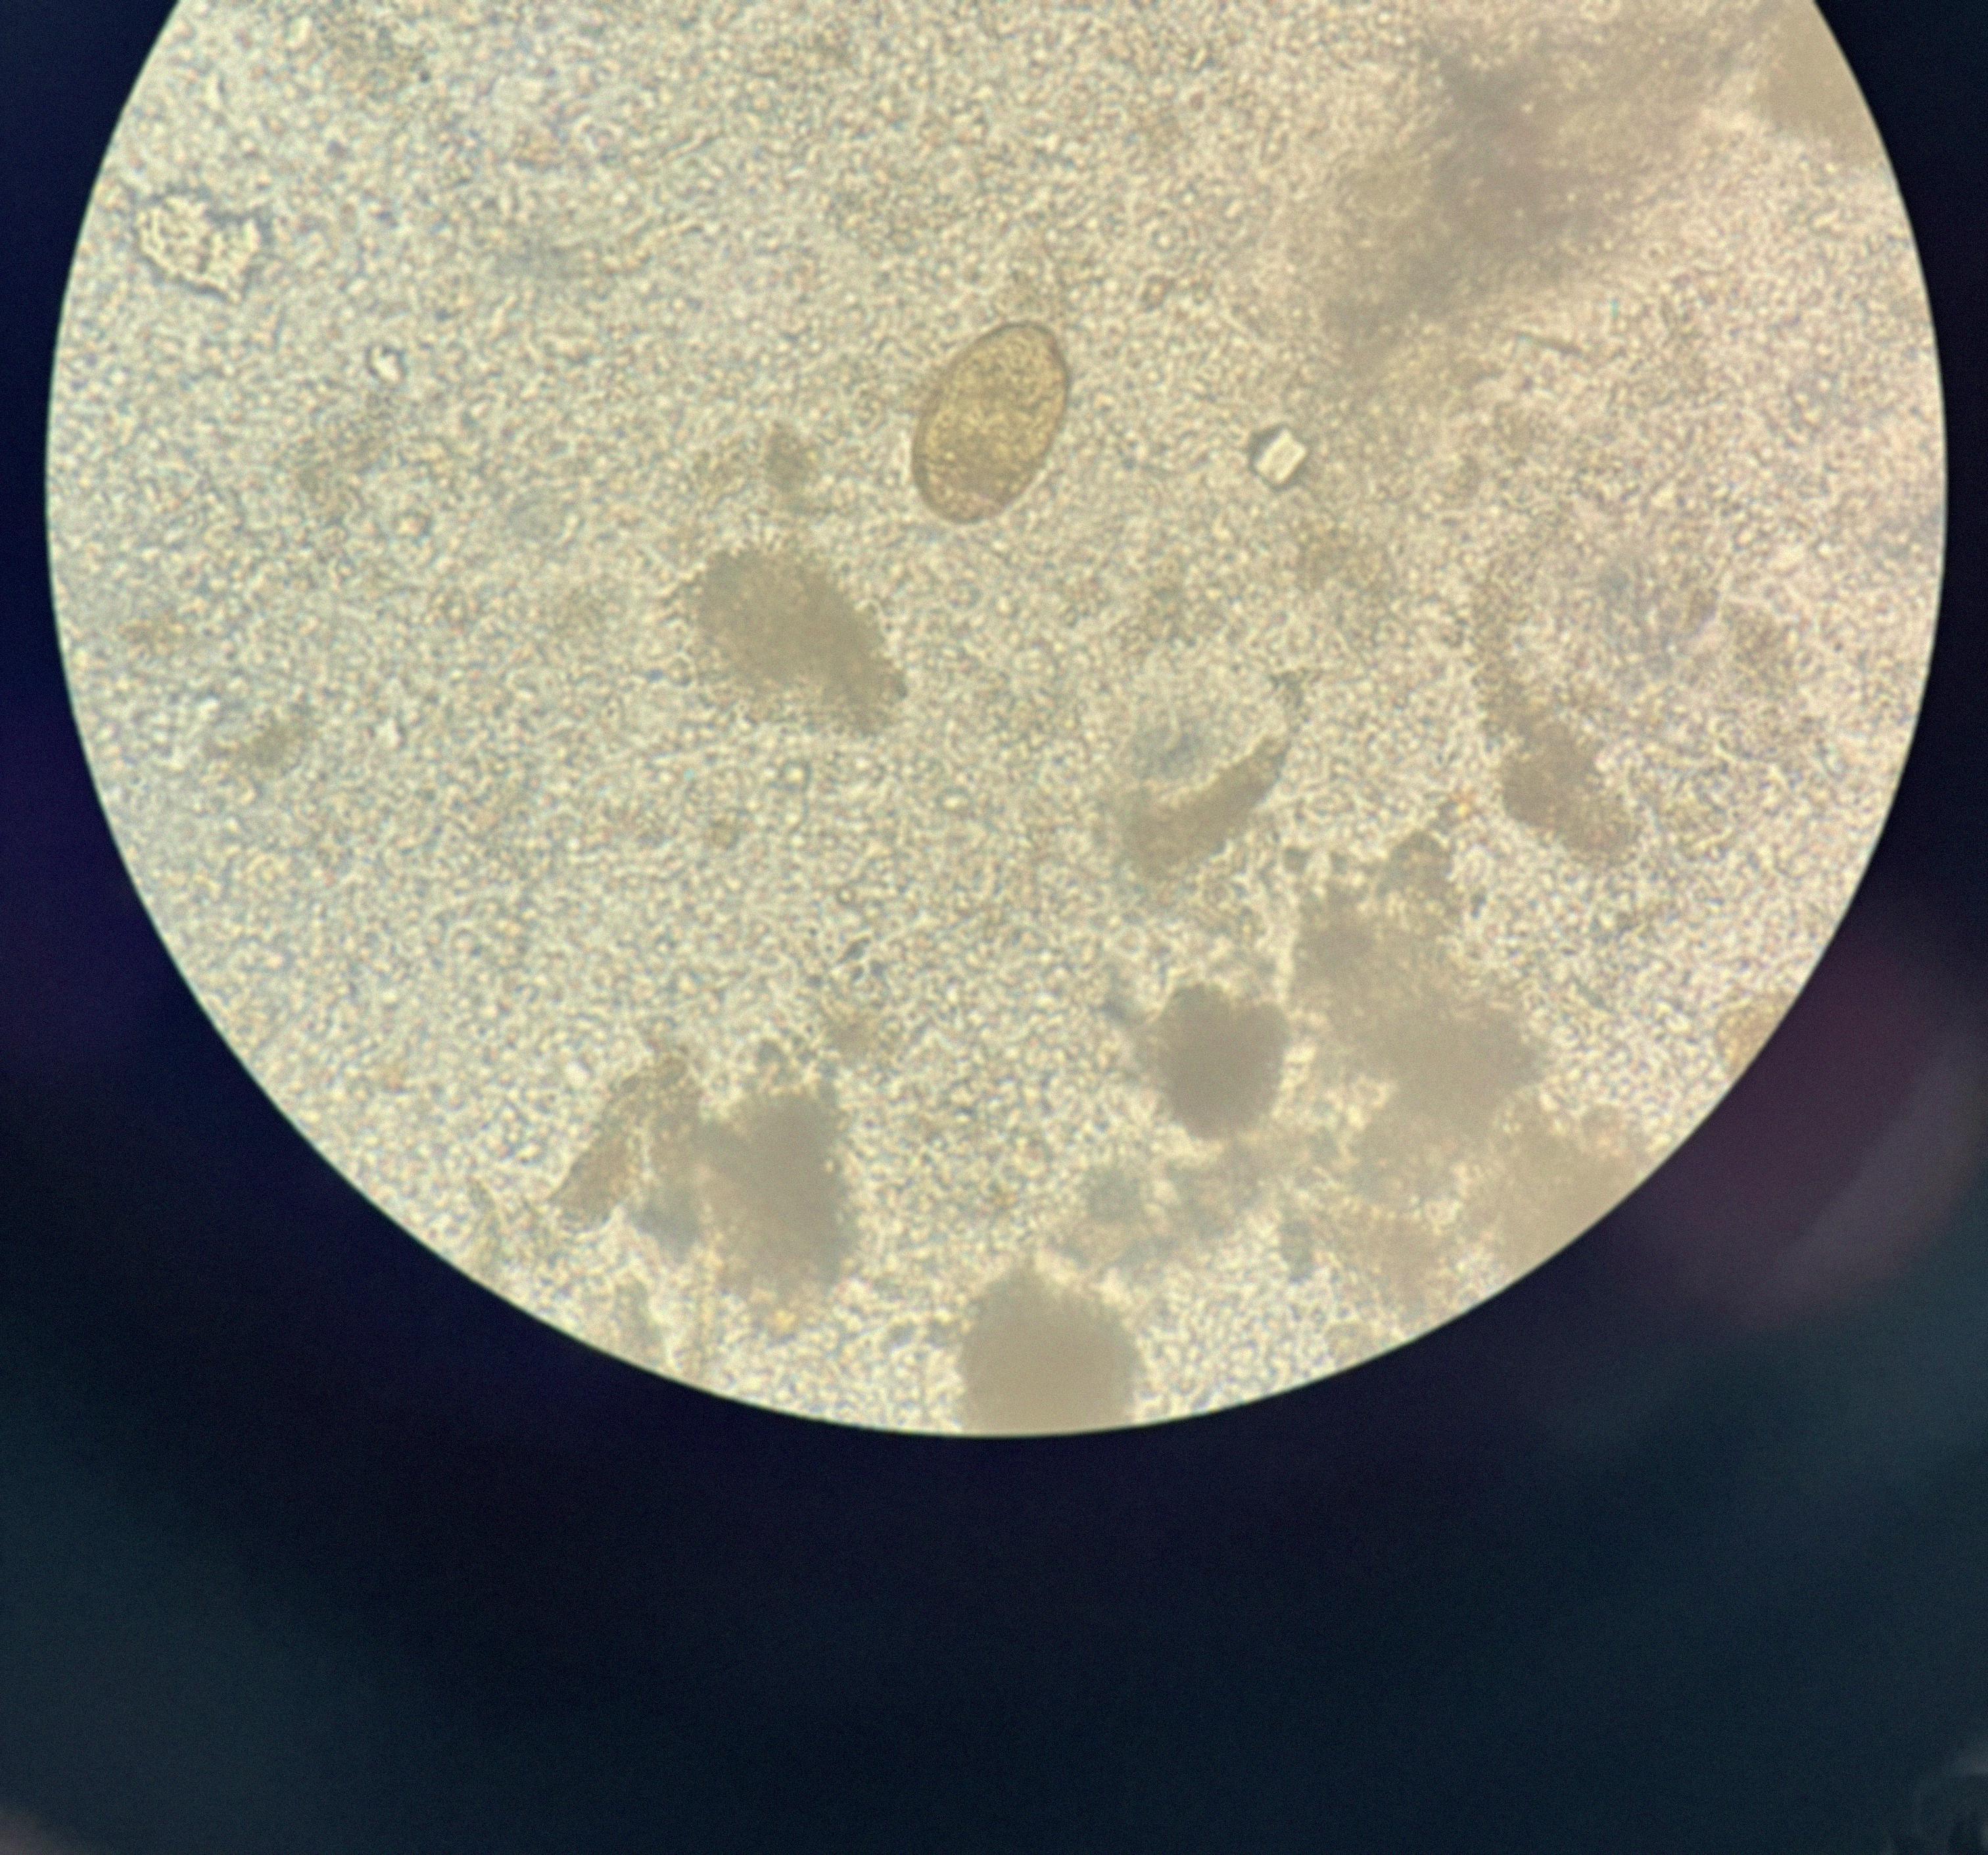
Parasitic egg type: Paragonimus spp